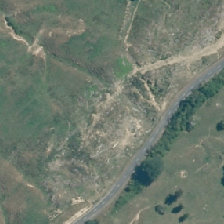
Land cover: harvested_forest